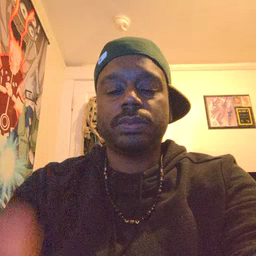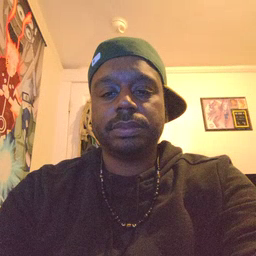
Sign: yellow